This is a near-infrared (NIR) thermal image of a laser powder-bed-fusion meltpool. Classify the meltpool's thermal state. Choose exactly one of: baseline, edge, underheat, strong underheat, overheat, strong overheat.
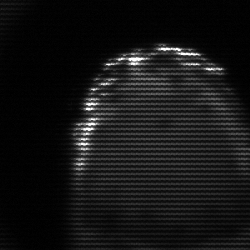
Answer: edge